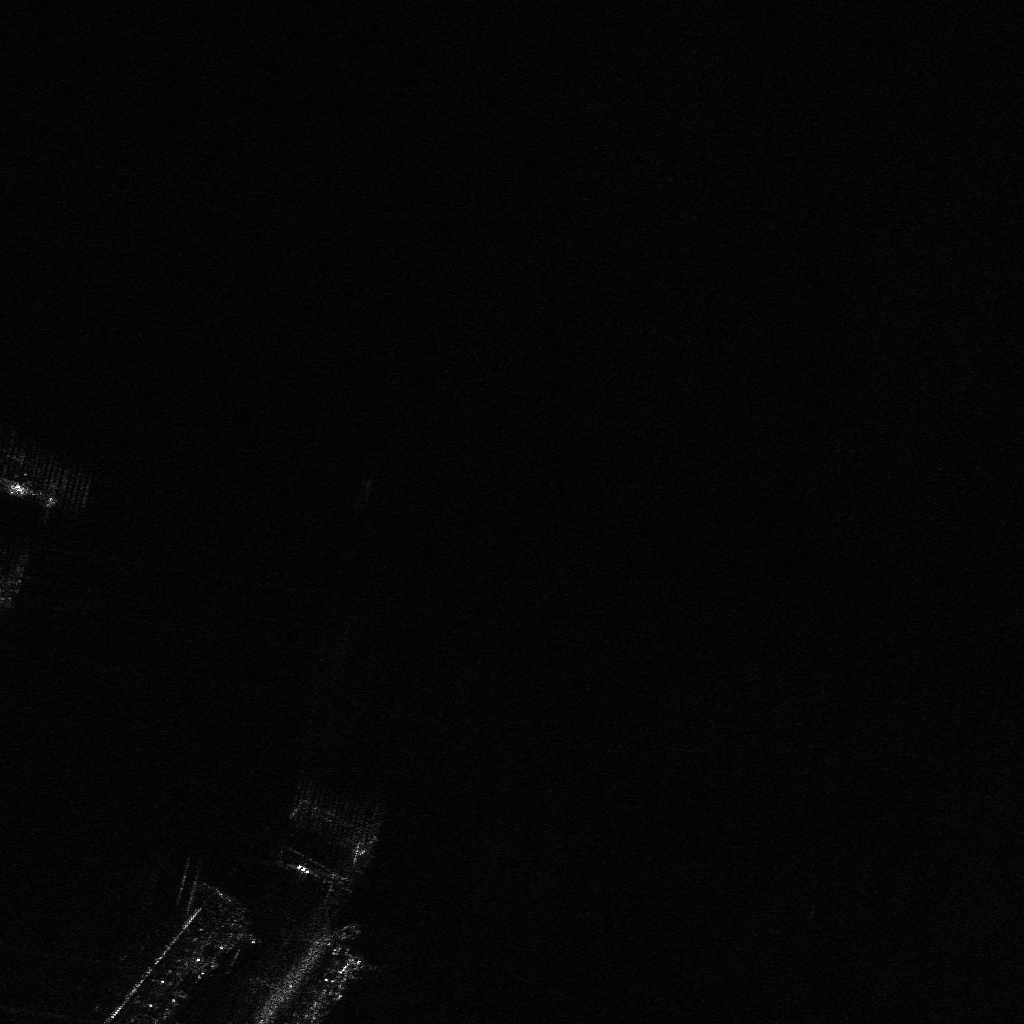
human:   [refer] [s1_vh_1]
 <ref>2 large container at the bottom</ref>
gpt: <box>[[28, 91, 32, 102, 37], [29, 92, 32, 102, 33]]</box>